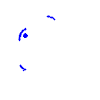
Particle: kaon